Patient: sex F, age 41
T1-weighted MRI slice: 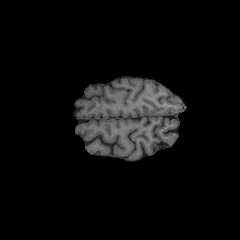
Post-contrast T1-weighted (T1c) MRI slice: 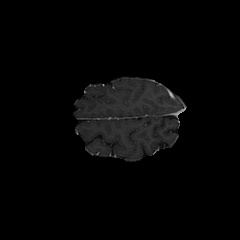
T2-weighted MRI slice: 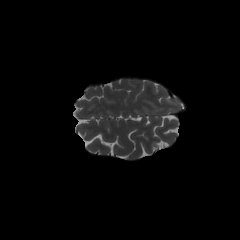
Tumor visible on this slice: no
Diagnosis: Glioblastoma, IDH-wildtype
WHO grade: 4